Field crop: tomato
Growth stage: 2
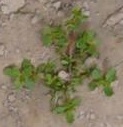
Species: portulaca